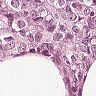
Metastatic tissue present: yes